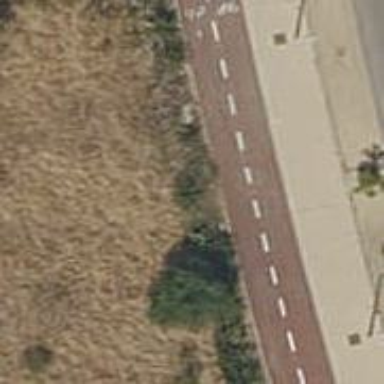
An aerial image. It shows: Cycleway.